Field crop: maize
Growth stage: 2
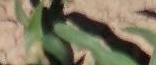
Species: maize